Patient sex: F
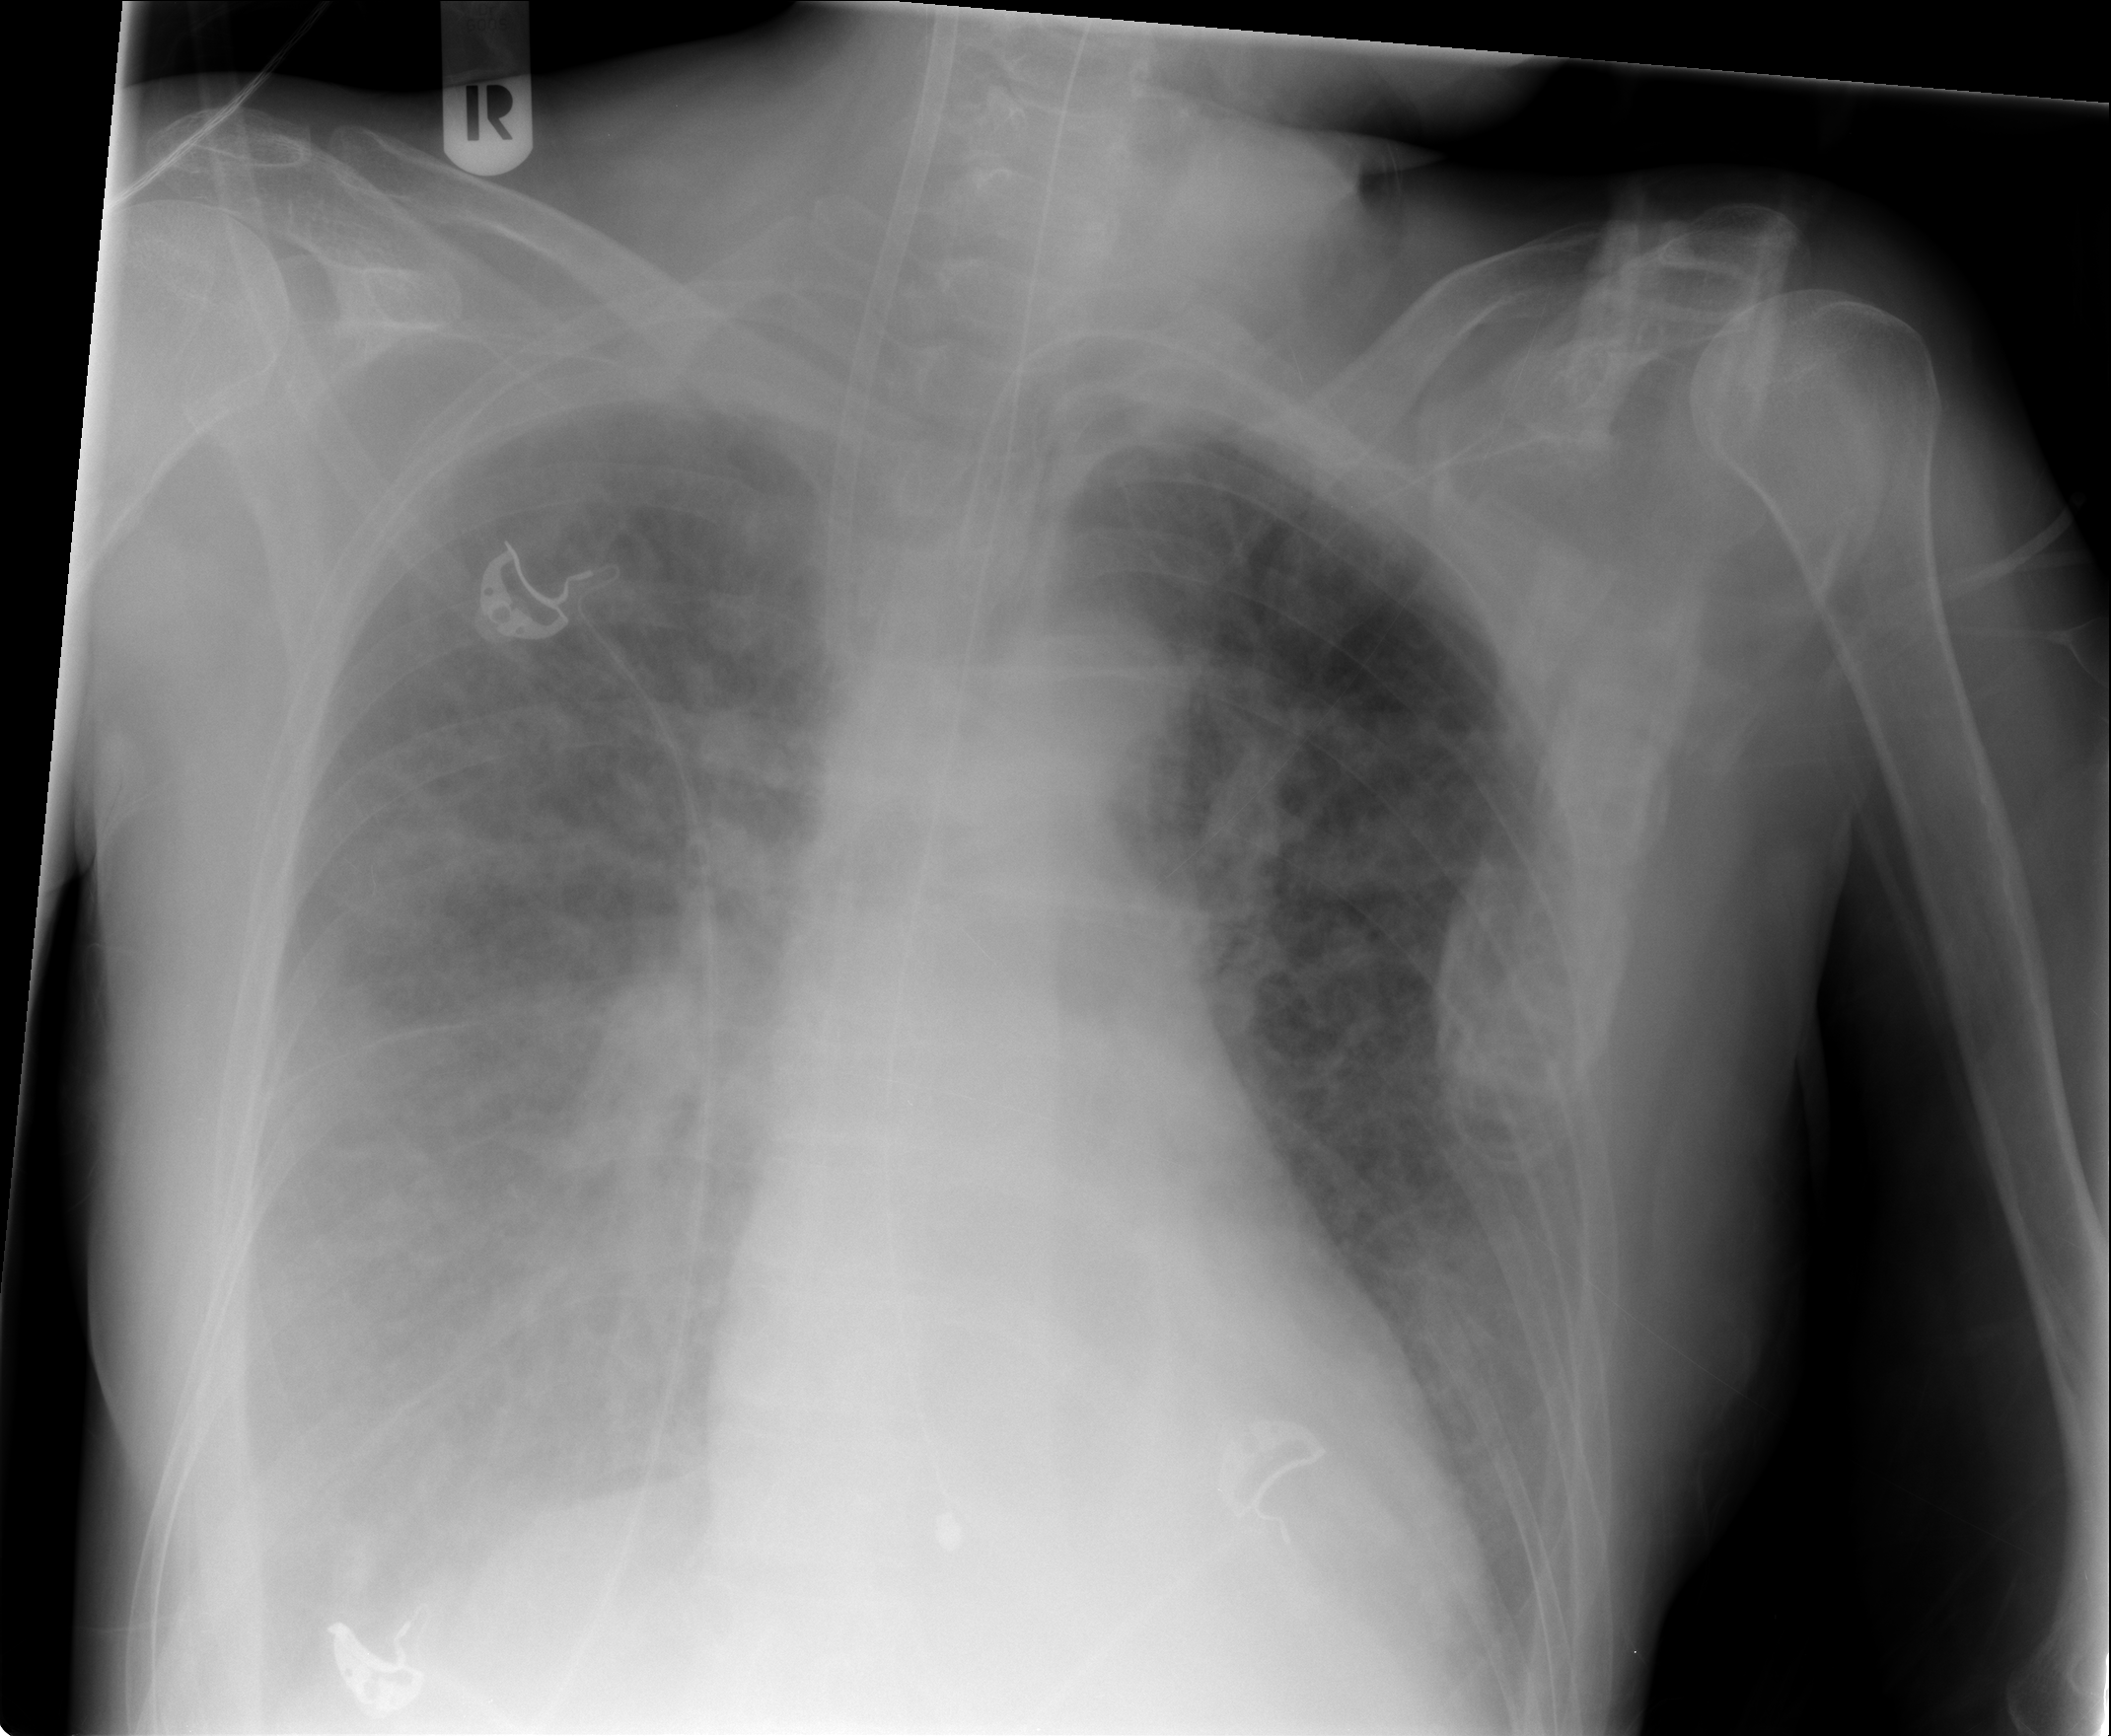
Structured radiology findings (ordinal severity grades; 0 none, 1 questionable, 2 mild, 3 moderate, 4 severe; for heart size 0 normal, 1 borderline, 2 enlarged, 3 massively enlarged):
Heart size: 1
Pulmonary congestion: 2
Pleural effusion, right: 3
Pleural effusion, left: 2
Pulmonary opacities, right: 2
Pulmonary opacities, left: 2
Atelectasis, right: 2
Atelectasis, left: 0